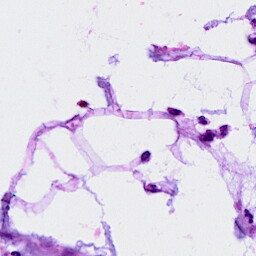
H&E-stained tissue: Breast